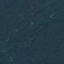
Land use / land cover: Forest